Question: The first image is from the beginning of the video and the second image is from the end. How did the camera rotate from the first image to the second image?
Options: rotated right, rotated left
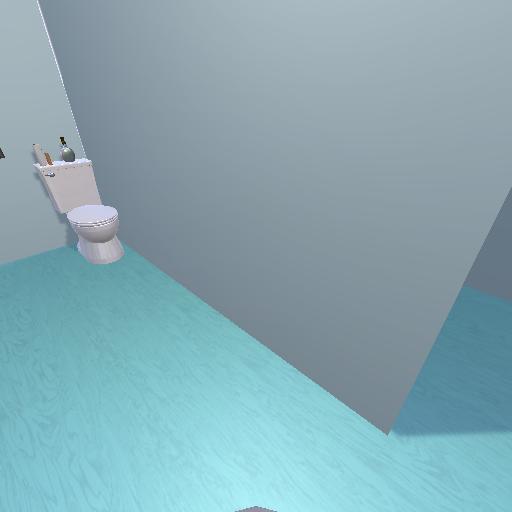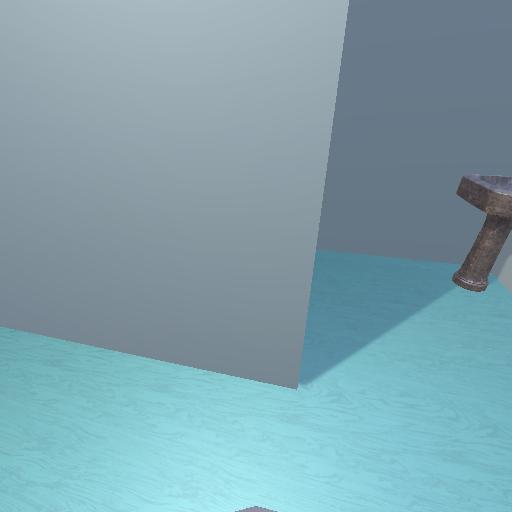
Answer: rotated right